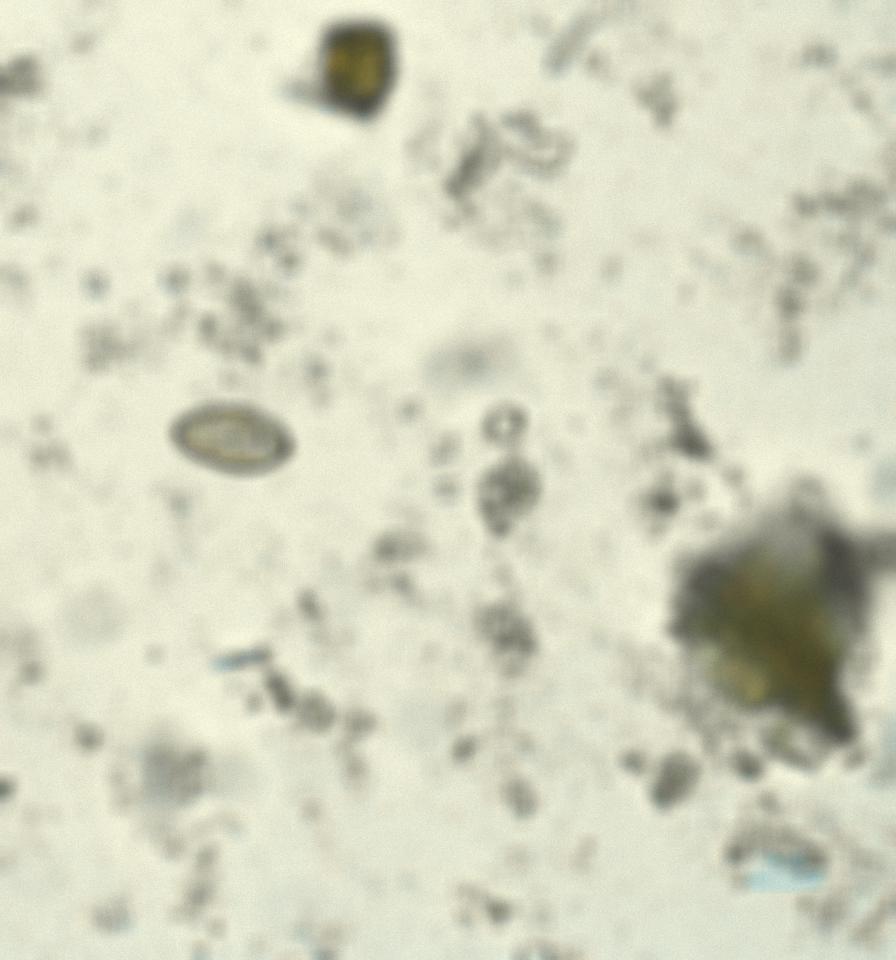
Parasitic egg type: Opisthorchis viverrine